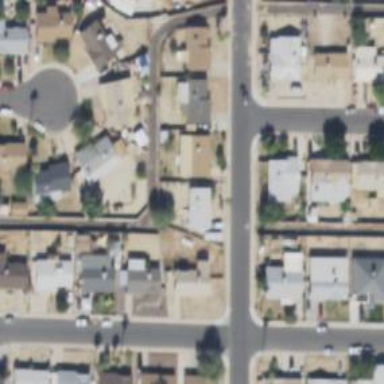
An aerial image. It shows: Alleyway designated as service road.